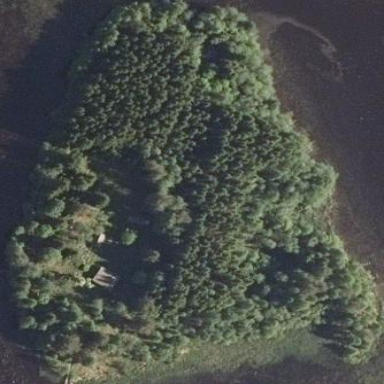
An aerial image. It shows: Islet surrounded by woodland.